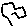
Label: hexagon